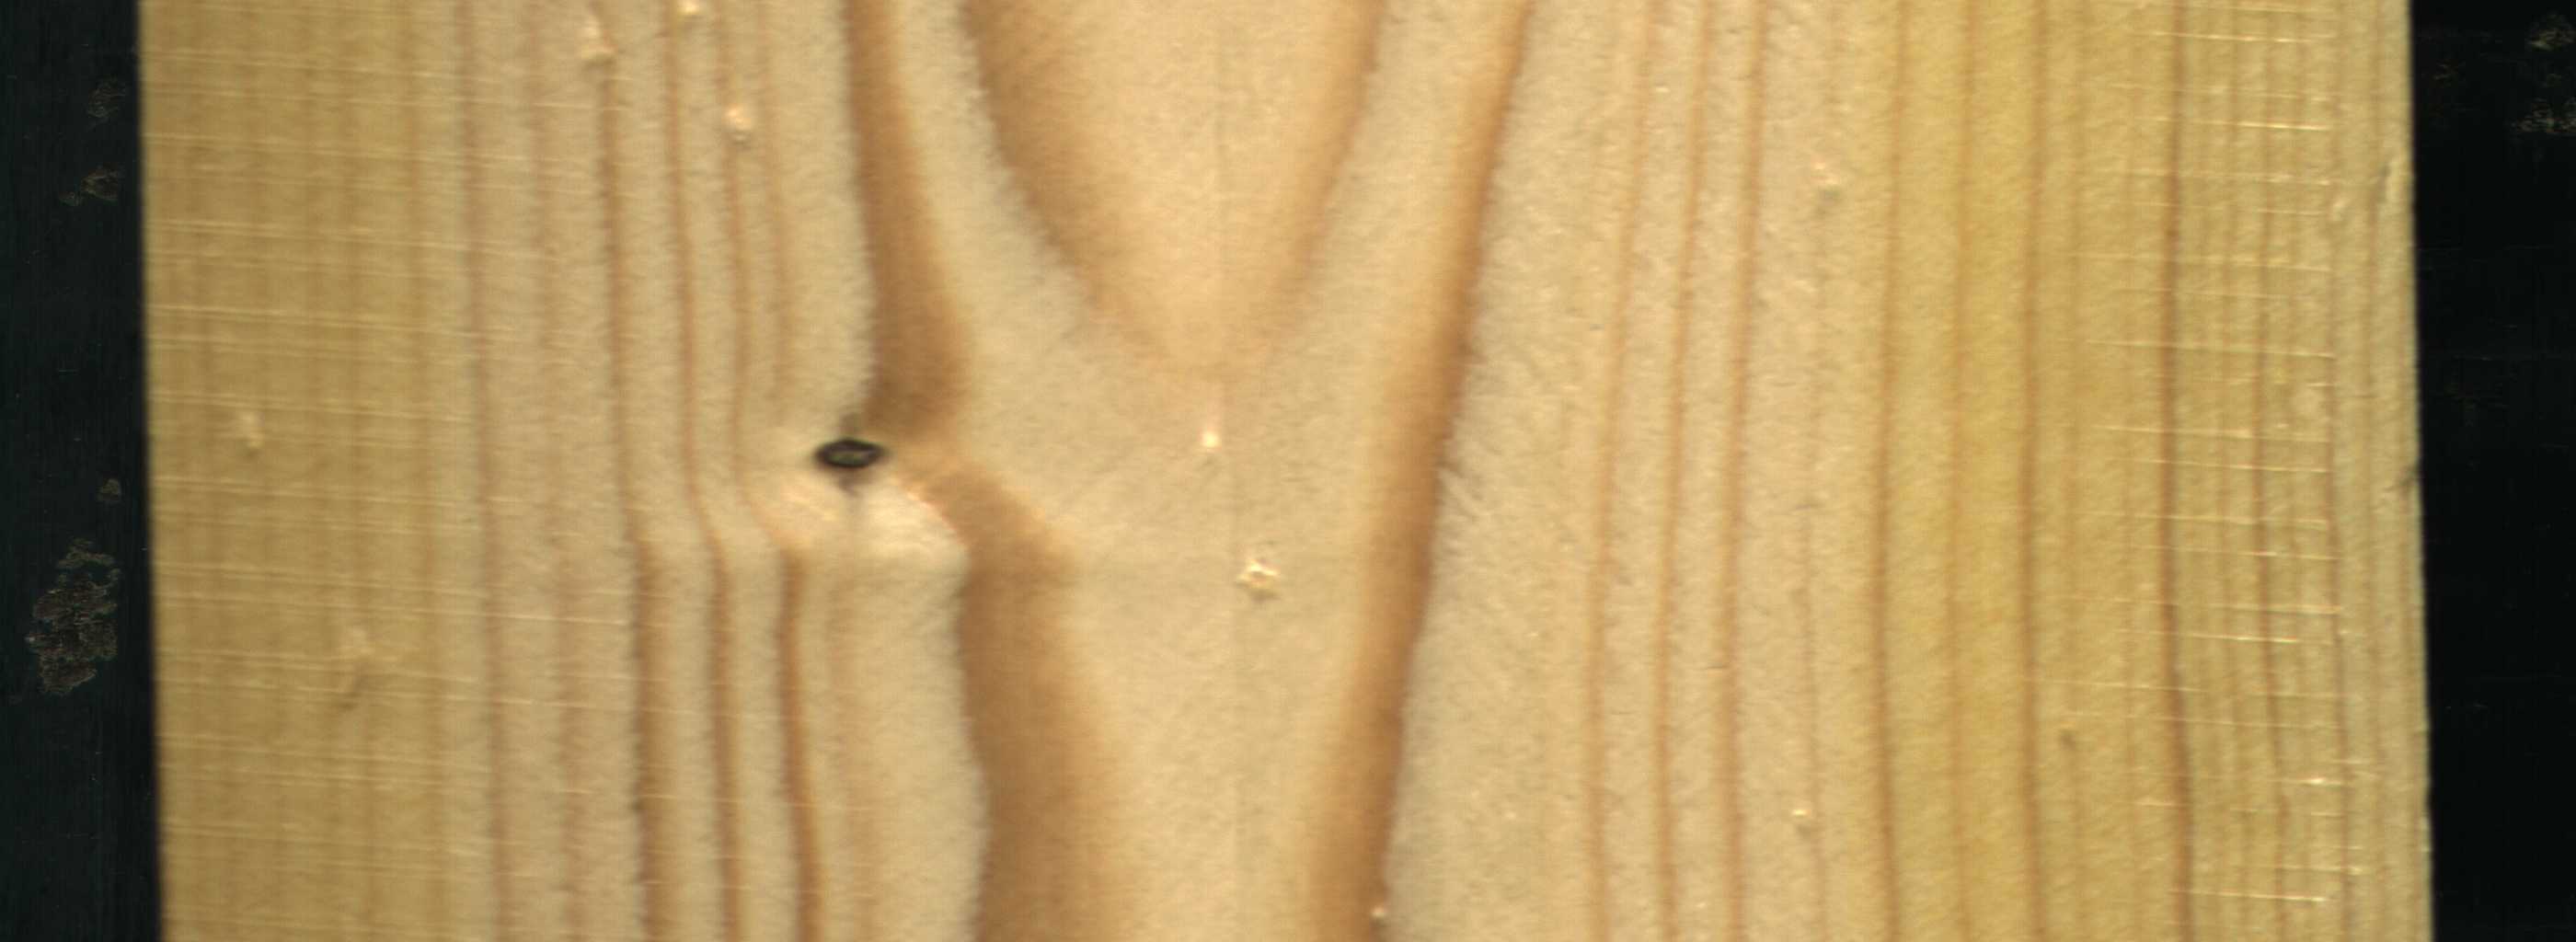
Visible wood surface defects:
Dead_Knot